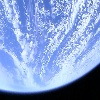
Label: cloud